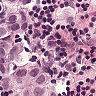
Metastatic tissue present: no